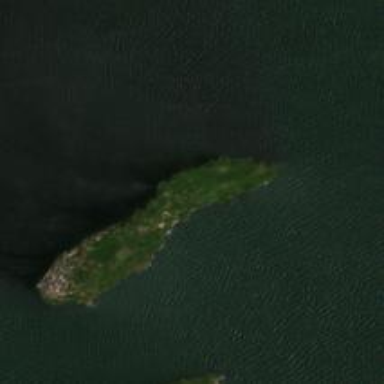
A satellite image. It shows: Islet.